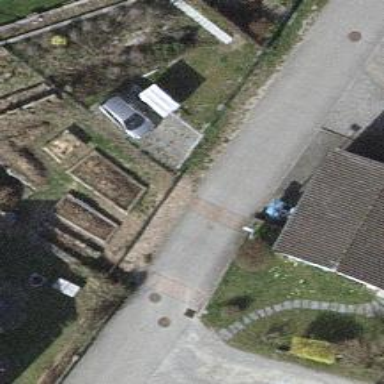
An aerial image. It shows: Residential road.